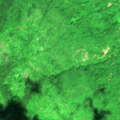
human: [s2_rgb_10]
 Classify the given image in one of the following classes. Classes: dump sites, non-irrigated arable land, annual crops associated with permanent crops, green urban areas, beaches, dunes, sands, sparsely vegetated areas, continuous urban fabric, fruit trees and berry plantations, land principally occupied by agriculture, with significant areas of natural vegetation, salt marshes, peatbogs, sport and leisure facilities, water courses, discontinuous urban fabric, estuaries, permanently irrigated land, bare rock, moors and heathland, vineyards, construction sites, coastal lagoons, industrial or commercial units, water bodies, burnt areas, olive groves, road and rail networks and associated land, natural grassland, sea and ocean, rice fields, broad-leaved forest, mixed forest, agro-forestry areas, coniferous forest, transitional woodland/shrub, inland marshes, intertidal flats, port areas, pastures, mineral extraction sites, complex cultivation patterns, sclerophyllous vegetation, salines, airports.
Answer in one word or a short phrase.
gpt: broad-leaved forest, natural grassland